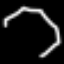
Label: octagon